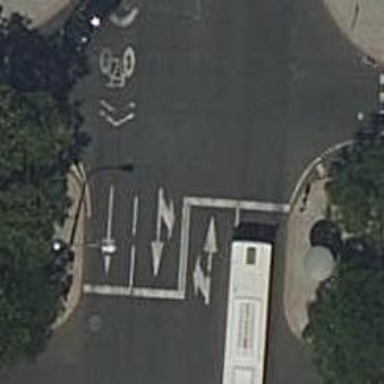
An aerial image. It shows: Road with traffic signals.